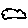
Label: cloud